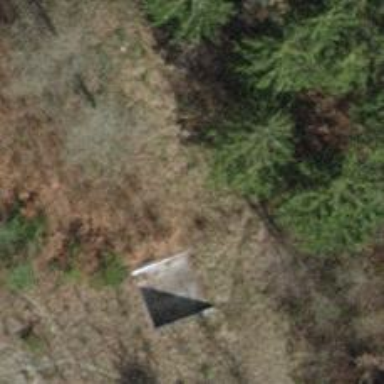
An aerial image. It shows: Pipeline marker.